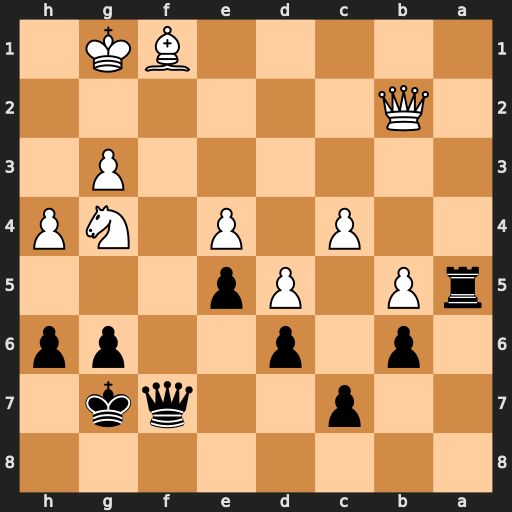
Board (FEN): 8/2p2qk1/1p1p2pp/rP1Pp3/2P1P1NP/6P1/1Q6/5BK1
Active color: b
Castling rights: -
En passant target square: -
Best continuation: Qf3 Nh2 Qxg3+